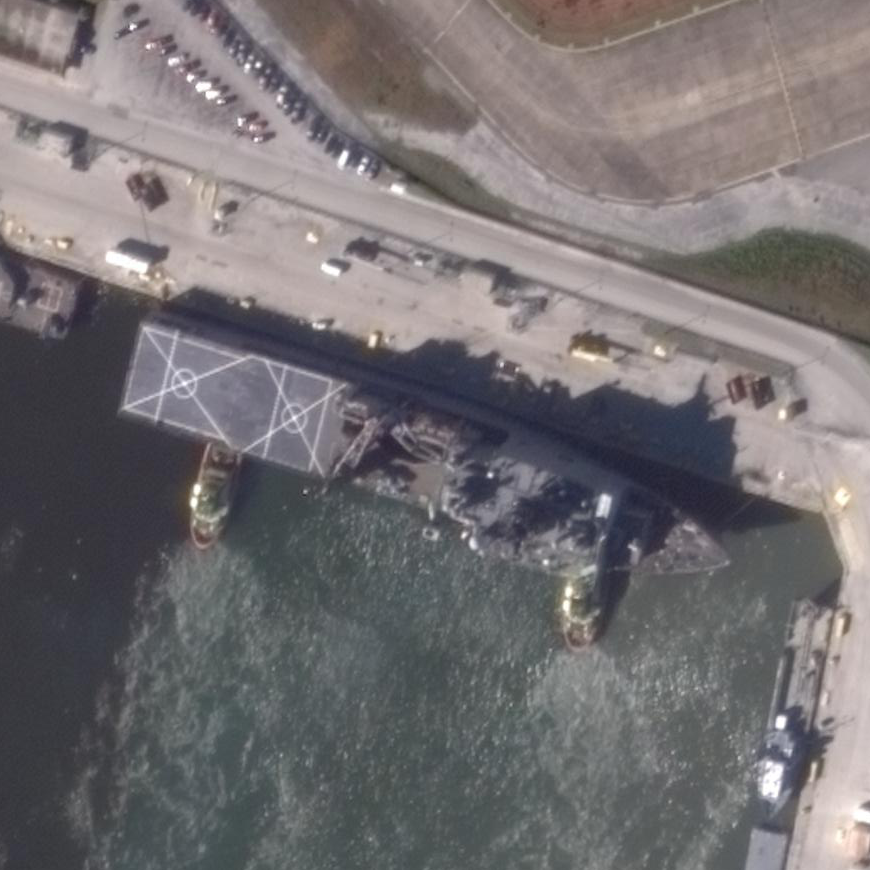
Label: combat